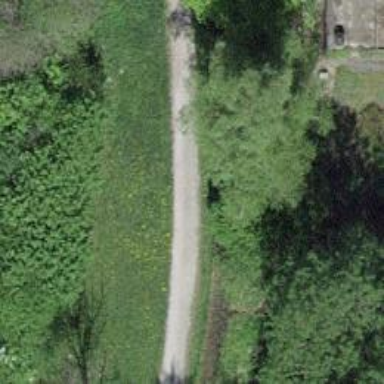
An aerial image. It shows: Compacted path used for forestry vehicles.